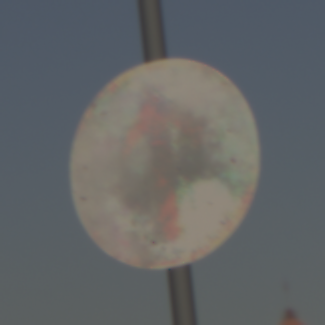
Verkehrszeichen: VorgeschriebeneFahrtrichtungGeradeaus
Umgebung: Outdoor, Suburban
Tageszeit: MorningAfternoon
Wetter: Clear
Licht: Natural
Jahreszeit: NotSpecified
Kontrast: HighContrast